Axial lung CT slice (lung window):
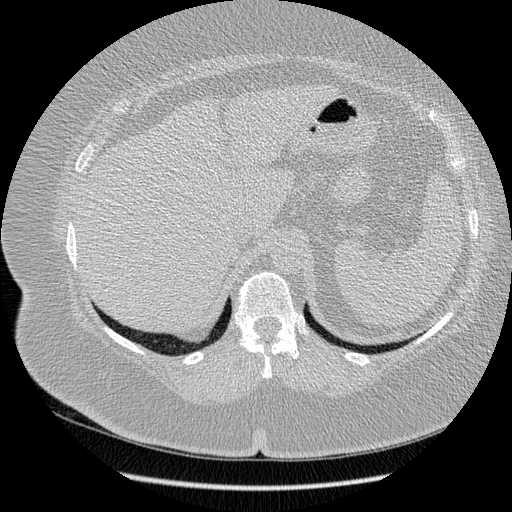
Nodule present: no